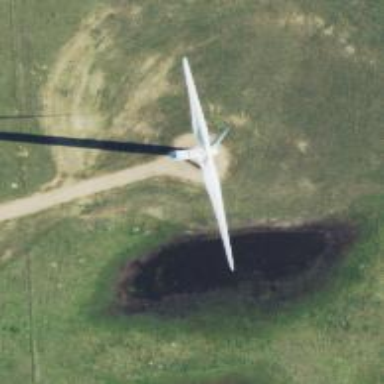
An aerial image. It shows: Wind generator with horizontal axis. The wind turbine is from Vestas.